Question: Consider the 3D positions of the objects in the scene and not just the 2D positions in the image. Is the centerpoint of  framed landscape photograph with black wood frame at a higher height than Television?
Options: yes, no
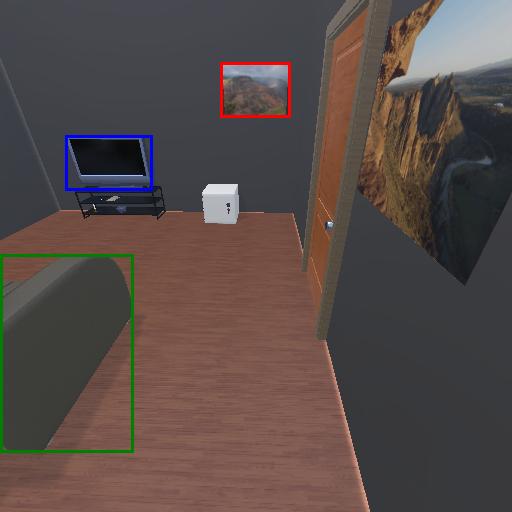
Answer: yes